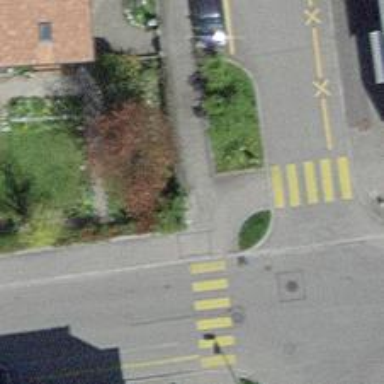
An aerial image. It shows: Street cabinet.